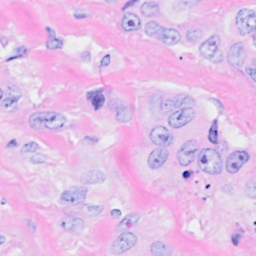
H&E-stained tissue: Breast